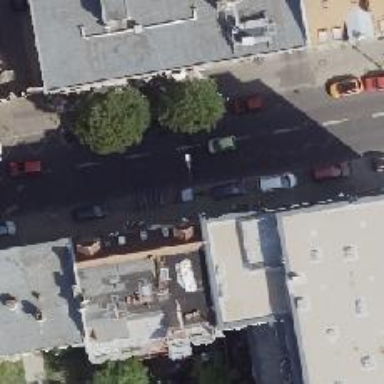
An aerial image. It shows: There is parking obstacle present.